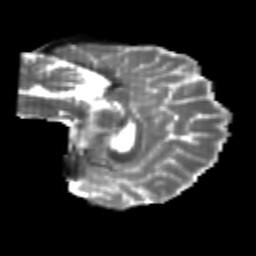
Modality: T2w
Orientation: sagittal
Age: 23
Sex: female
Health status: healthy
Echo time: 0.074 s